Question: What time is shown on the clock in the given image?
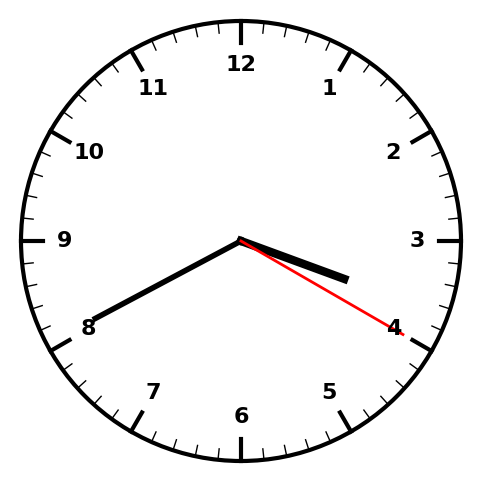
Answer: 03:40:20